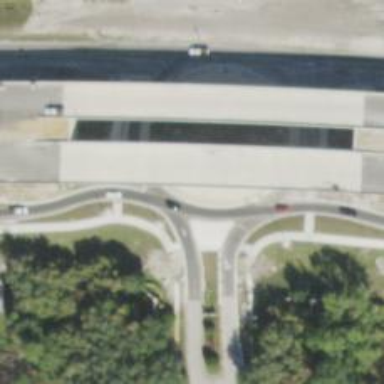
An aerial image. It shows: Tertiary road with asphalt surface leading to roundabout.